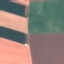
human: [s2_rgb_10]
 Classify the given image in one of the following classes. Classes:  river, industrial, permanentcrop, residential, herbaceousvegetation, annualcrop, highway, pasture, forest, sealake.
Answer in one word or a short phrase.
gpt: AnnualCrop